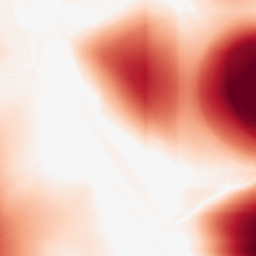
Category: morphological
Decomposition family: rolling_ball
Decomposition parameters: radius: 100
Upsampling method: linear_exact
Upsampling parameters: scale: 8
Upsampling scale: 8